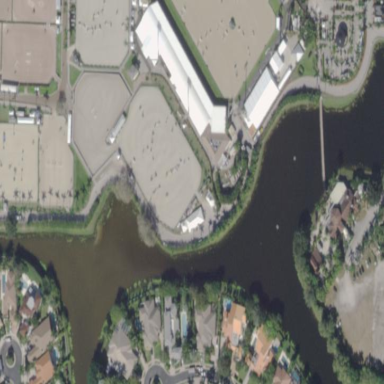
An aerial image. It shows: Fenced equestrian pitch with sandy surface for leisure activities.